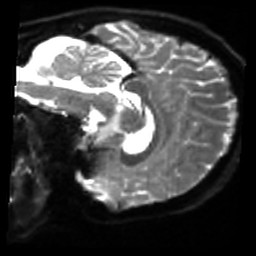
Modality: sbref
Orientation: sagittal
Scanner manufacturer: siemens
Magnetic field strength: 3 T
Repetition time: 4 s
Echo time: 0.0594 s